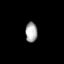
Tissue: lung
Cell type: Epithelial cells
Senescence score: 0.6107
Nuclear area (px): 234
Mean DAPI intensity: 167.09